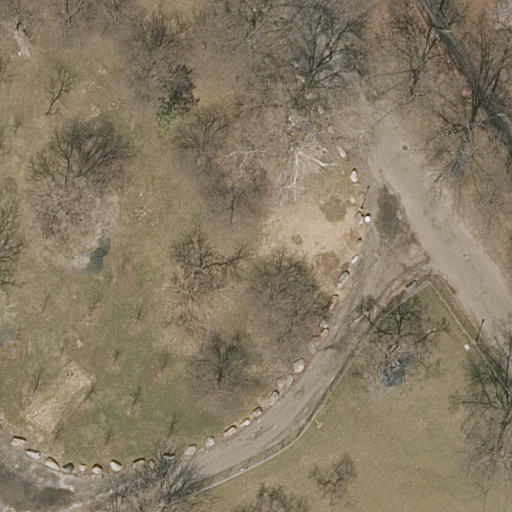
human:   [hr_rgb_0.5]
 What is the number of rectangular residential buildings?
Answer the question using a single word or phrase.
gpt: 0

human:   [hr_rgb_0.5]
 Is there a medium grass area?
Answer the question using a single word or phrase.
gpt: no

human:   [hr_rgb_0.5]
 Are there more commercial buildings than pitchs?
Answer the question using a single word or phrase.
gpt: no

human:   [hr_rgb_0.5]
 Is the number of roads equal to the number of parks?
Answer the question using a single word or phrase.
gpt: no

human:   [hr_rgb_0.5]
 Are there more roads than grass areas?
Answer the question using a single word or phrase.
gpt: yes

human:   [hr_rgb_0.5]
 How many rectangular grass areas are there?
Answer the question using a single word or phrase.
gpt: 1

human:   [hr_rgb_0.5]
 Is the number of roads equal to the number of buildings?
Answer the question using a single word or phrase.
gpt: no

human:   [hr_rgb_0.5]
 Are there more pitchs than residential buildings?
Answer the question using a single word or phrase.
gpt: yes

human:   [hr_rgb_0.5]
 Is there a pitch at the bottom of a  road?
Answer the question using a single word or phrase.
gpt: no

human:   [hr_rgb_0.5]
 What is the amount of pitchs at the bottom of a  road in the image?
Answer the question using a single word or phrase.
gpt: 0

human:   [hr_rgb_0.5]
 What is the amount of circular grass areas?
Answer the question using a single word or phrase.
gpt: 0

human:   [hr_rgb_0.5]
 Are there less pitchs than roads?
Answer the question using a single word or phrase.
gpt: yes

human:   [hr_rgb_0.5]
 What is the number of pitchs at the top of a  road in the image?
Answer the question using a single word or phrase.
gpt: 1

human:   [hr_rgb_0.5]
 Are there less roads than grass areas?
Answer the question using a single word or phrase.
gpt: no

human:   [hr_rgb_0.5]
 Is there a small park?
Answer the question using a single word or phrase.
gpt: no

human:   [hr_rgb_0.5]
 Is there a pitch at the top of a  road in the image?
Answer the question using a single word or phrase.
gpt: yes

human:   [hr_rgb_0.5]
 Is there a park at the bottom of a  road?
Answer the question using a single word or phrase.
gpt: yes

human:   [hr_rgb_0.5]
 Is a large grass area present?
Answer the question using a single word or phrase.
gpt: yes

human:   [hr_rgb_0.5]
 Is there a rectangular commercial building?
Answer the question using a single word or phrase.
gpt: no

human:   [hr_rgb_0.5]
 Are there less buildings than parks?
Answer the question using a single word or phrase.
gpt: yes

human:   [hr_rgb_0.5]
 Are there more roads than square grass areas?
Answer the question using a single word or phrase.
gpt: yes

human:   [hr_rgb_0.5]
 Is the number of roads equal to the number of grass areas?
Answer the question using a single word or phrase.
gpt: no

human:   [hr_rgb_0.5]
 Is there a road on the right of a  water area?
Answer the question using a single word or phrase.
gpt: no

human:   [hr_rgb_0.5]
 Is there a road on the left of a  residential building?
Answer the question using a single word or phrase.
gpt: no

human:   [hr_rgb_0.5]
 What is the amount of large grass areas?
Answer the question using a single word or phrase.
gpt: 1

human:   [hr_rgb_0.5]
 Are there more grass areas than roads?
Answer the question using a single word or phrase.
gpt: no

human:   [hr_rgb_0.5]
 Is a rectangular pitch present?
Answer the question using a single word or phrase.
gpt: yes

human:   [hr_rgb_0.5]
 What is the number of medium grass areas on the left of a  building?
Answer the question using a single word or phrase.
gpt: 0

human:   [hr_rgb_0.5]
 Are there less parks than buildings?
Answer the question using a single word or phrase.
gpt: no

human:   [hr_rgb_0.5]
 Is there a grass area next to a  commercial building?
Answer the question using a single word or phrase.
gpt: no

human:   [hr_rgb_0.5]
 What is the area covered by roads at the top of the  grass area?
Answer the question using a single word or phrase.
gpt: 0m2

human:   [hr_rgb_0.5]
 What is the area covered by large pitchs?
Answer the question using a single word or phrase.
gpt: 4527m2

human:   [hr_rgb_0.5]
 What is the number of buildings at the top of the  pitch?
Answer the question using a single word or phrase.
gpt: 0

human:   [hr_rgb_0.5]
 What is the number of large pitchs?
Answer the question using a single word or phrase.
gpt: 1

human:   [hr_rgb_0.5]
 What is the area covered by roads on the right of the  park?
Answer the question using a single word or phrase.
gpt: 0m2

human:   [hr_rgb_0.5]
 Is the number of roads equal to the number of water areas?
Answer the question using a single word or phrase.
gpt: no